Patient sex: M
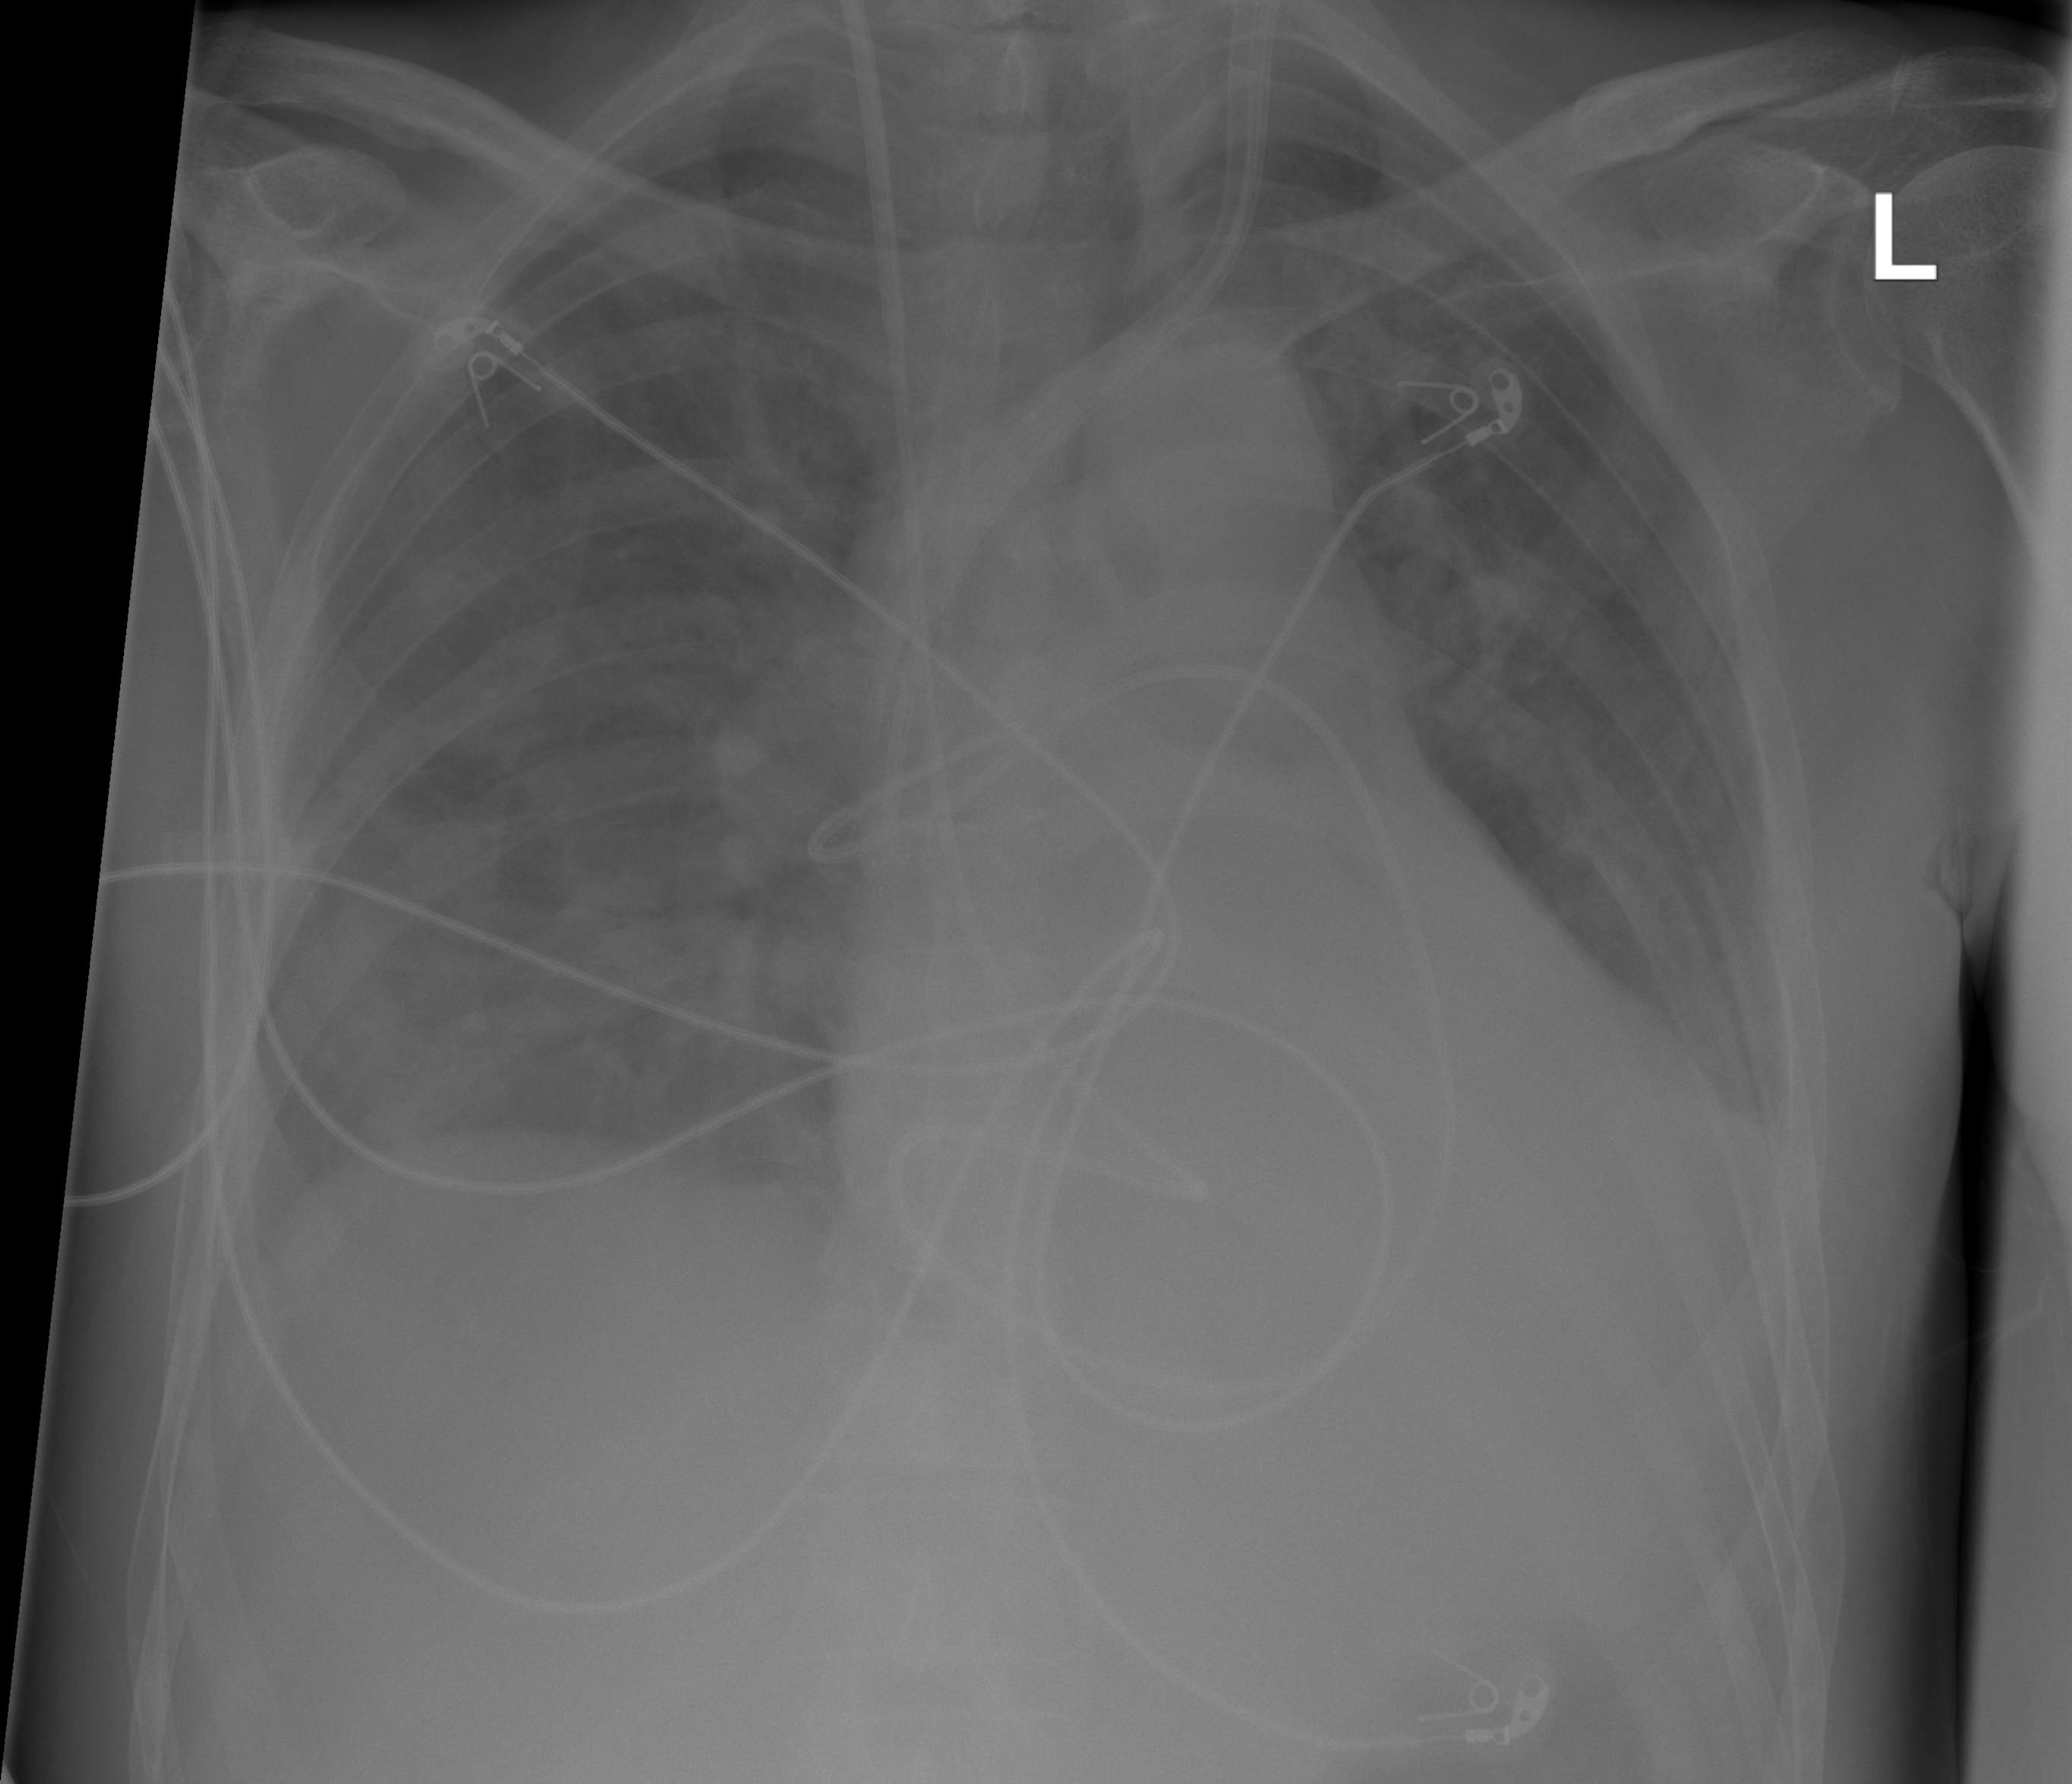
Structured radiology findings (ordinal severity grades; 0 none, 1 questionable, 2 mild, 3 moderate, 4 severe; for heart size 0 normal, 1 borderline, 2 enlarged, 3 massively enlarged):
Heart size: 2
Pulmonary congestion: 3
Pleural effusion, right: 2
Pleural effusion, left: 2
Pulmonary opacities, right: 3
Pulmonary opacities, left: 3
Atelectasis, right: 0
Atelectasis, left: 0